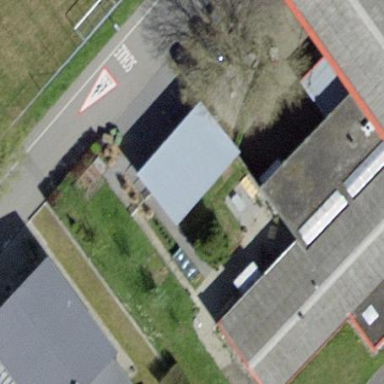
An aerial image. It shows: Flat-roofed garage.